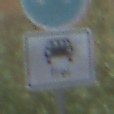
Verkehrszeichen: MehrfachbesetzePersonenkraftwagenFrei
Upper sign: Busssonderstreifen
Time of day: Midday
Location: Outdoor (Nature)
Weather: PartlyCloudy
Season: NotSpecified
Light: Natural